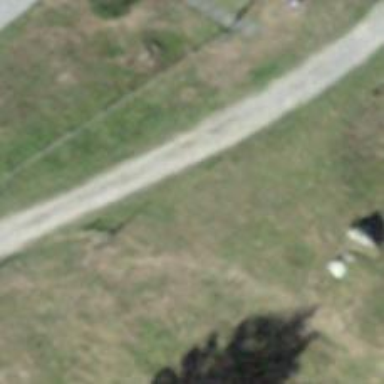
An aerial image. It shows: Kissing gate.